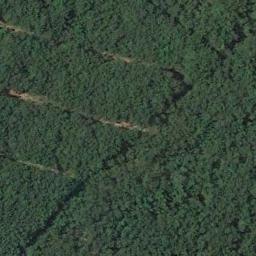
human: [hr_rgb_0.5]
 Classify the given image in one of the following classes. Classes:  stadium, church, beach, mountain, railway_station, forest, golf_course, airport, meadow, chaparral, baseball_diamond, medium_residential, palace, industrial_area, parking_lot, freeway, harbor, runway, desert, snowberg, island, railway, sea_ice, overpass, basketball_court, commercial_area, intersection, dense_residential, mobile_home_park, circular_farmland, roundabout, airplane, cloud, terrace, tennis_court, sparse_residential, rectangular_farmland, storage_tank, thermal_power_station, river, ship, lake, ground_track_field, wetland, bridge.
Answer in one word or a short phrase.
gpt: forest